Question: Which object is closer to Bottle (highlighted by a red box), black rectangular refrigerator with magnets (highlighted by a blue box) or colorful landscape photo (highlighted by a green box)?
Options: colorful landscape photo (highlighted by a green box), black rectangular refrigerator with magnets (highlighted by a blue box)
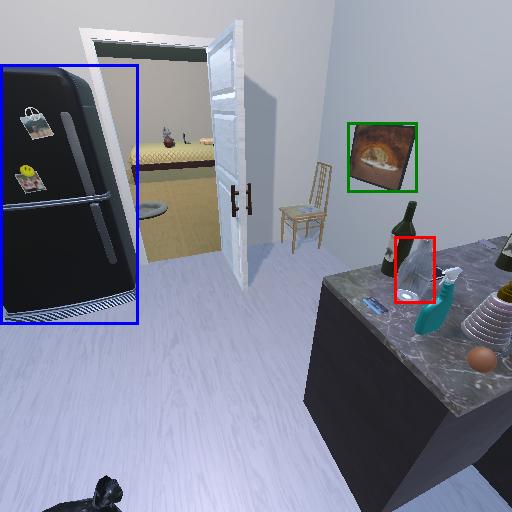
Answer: colorful landscape photo (highlighted by a green box)